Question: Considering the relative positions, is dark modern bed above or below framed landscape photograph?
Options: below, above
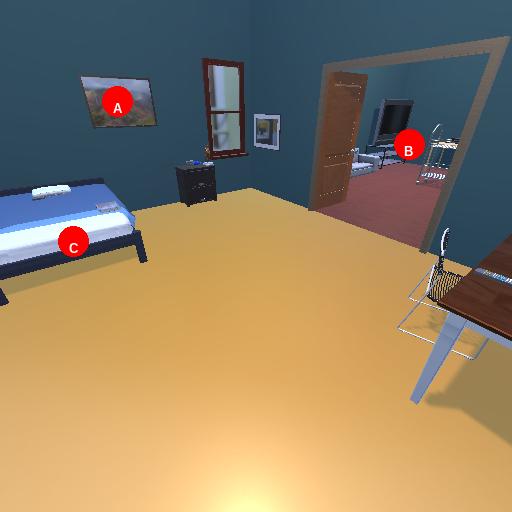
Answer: below